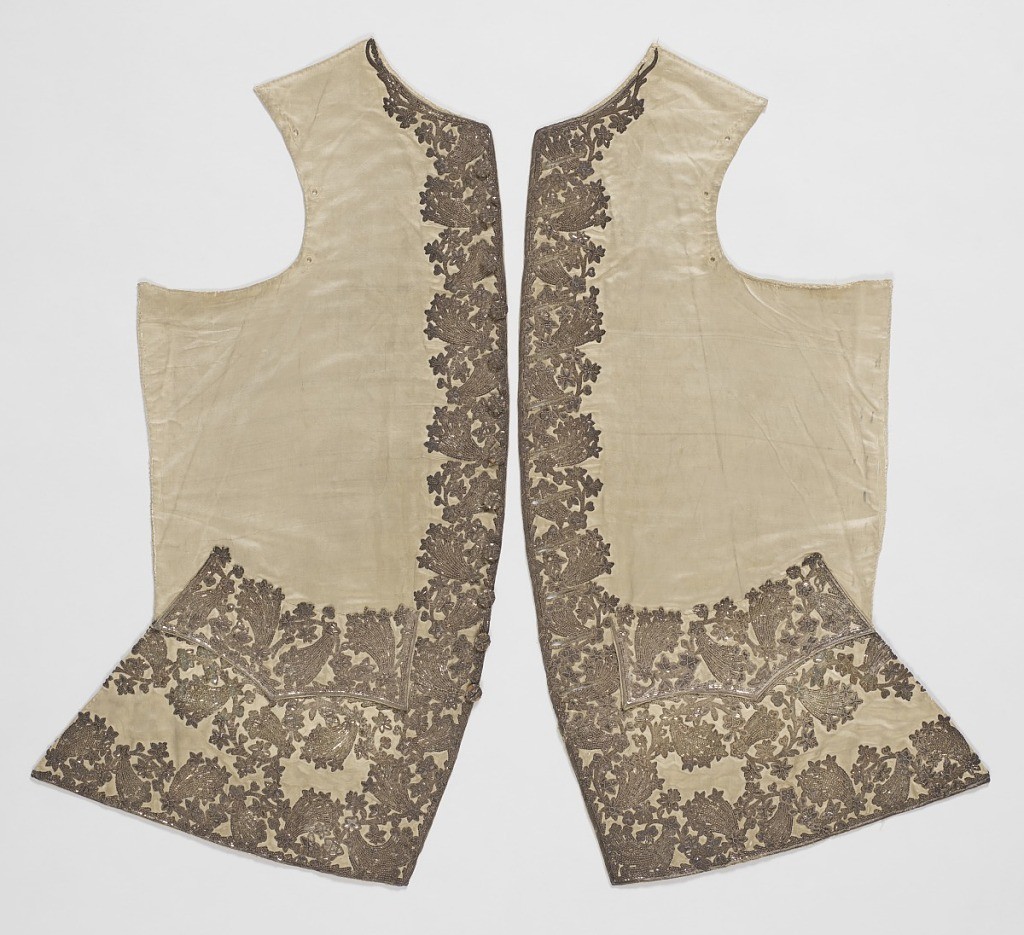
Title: Waistcoat panels
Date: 1750–1765
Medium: silk, metallic thread, metallic foil Technique: embroidered Label: Metallic thread, coils, sequins and foil embroidered on silk satin weave
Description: Two front panels of a waistcoat are embroidered in gold and silver metallic thread. Flowering vines and curving sprays with stars make a narrow border down the center front and cover the pocket flaps and spaces below. Style is slightly cutaway and collarless. Design likely inspired by Halley's Comet of late 1758-1759.